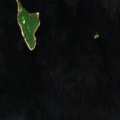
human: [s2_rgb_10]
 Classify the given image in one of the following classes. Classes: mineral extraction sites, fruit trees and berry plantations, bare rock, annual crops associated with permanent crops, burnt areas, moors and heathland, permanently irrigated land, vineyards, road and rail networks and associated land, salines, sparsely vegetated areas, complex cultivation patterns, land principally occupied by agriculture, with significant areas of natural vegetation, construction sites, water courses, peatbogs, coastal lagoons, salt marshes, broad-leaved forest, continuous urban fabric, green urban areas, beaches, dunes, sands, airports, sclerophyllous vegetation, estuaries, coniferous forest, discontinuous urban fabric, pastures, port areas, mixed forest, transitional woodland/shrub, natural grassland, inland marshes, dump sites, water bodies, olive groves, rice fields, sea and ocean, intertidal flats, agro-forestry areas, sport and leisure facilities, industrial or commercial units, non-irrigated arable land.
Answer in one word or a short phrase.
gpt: water bodies